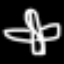
Label: airplane